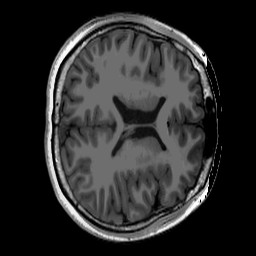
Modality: T1w
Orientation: axial
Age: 23
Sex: female